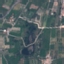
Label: PermanentCrop